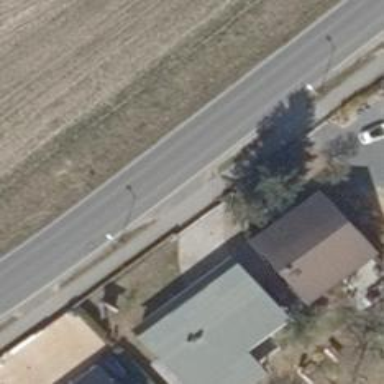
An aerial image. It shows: Driveway.